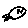
Label: fish